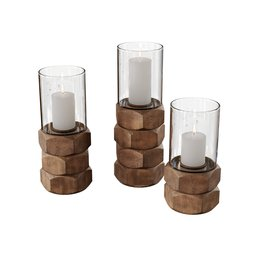
Label: decoration